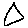
Label: triangle